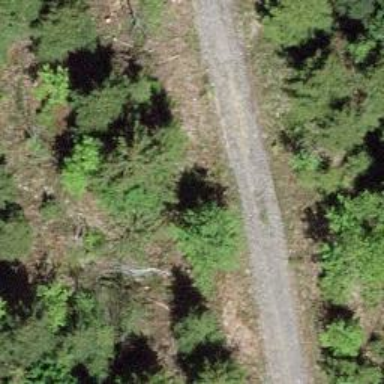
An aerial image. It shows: Gravel track with grade3 tracktype.